Question: Question:
1. Why is the "required" function not working in my contact form?
2. Why can I not make use of the full width of the input-field. See img.
I can only write on the left half of the input field.

HTML:
'''
<div id="content">
<div class="contact">
<fieldset class="name group">
<label for="name" class="name">Name</label>
<input id="name" name="name" required pattern="[A-Za-z-0-9]+\s[A-Za-z]+" title="firstname lastname"/>
</fieldset>
<fieldset class="email group">
<label for="email" class="email">Email</label>
<input type="email" id="email" name="email" required title="Submit a valid Email">
</fieldset>
<fieldset class="phone group">
<label for="phone" class="phone">Telephone</label>
<input type="tel" id="phone" name="phone" pattern="(\+?\d[- .]*){7,17}" required title="Submit an international, national or local phone number"/>
</fieldset>
<fieldset class="message group">
<label class="message">Message</label>
<input type="text" id="message" required/>
</fieldset>
<fieldset class="send group">
<input type="submit" value="Send" class="sendButton">
</fieldset>
</div>
</div>
'''
CSS:
'''
#content
{
max-width: 50.694%;
position: absolute;
bottom: 0;
background: none repeat scroll 0 0 rgba(0, 0, 0, .55);
border-radius: 13px;
width: 730px;
margin: 0 0 6.6% 25.9167%;
box-shadow: 0 0 0 2px #000000, 2px 2px 30px 1px rgba(199, 255, 100, 0.73);
}
.contact{
width: 100%;
margin: 10px;
}
fieldset{
border: 0;
margin: 0;
width: 100%;
padding: 1%;
}
.name, .email, .message{
padding-right: 29px;
}
label{
color: #d8d9de;
font-family:'apple_chancerychancery';
font-size: 1.2em;
padding-left: 10px;
}
input{
margin-right: 70px;
padding: 6px;
text-align: left;
border-radius: 10px;
background: none repeat scroll 0 0 rgba(255, 240, 260, 0.5);
}
#name, #email, #phone, #message{
padding-right: 50%;
float: right;
color: #253c93;
text-decoration: none;
border: 1px dotted #29FF00;
font-family: 'Calibri', Arial, sans-serif;
font-size: 1em;
width: 23%;
}
div#inner-editor{
padding: 30px;
}
#message{
padding-top: 10%;
}
.sendButton{
background: rgba(0, 0, 0, 0);
color: #d8d9de;
font-size: 1.2em;
font-family: 'apple_chancerychancery';
padding: 0.8% 4%;
border: none;
margin-left: 42%;
box-shadow: inset 2px 2px 9px rgba(199, 255, 100, 0.73), inset -2px -2px 9px rgba(199,
255, 100, 0.73);
}
::-webkit-input-placeholder { /* WebKit browsers */
color: #d8d9de;
}
:-moz-placeholder { /* Mozilla Firefox 4 to 18 */
color: #d8d9de;
}
::-moz-placeholder { /* Mozilla Firefox 19+ */
color: #d8d9de;
}
:-ms-input-placeholder { /* Internet Explorer 10+ */
color: #d8d9de;
}
'''
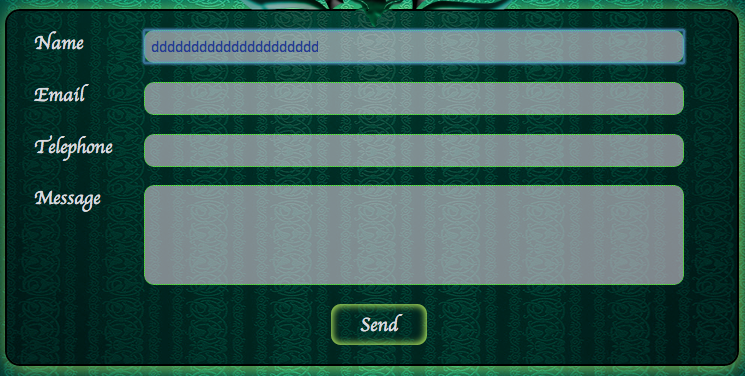
Answer: You are missing your form tag. It works for me once I add your form tag in:
'''
<div id="content">
<div class="contact">
<form>
<fieldset class="name group">
<label for="name" class="name">Name</label>
<input id="name" name="name" required pattern="[A-Za-z-0-9]+\s[A-Za-z]+" title="firstname lastname"/>
</fieldset>
<fieldset class="email group">
<label for="email" class="email">Email</label>
<input type="email" id="email" name="email" required title="Submit a valid Email">
</fieldset>
<fieldset class="phone group">
<label for="phone" class="phone">Telephone</label>
<input type="tel" id="phone" name="phone" pattern="(\+?\d[- .]*){7,17}" required title="Submit an international, national or local phone number"/>
</fieldset>
<fieldset class="message group">
<label class="message">Message</label>
<input type="text" id="message" required/>
</fieldset>
<fieldset class="send group">
<input type="submit" value="Send" class="sendButton">
</fieldset>
</form>
</div>
</div>
'''
<URL>